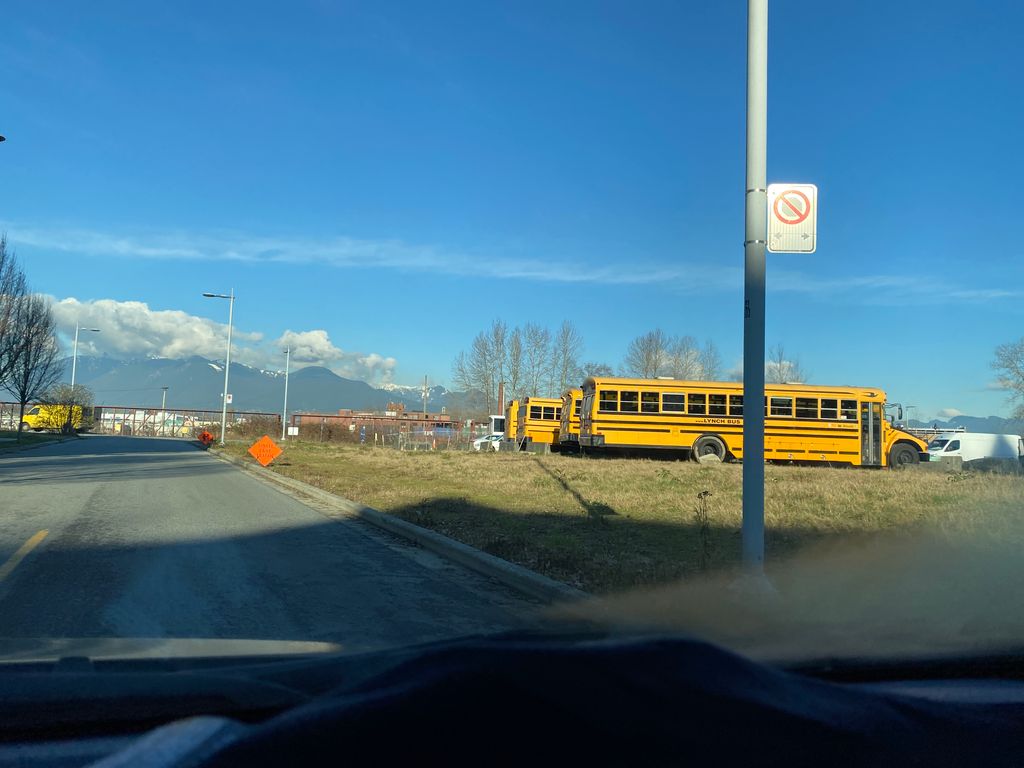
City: vancouver